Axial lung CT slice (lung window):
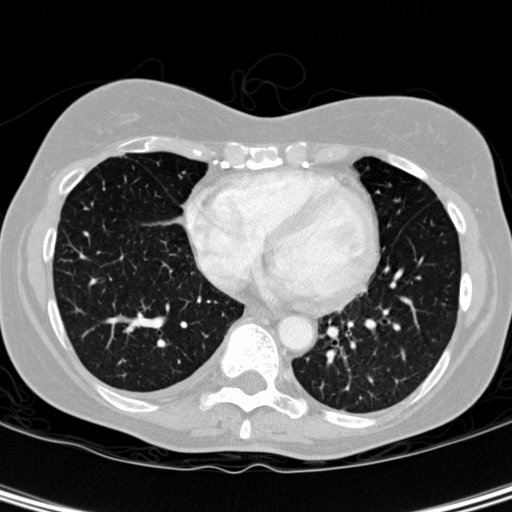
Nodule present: no